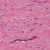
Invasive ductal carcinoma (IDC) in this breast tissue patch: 0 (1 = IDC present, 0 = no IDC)